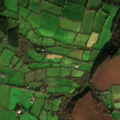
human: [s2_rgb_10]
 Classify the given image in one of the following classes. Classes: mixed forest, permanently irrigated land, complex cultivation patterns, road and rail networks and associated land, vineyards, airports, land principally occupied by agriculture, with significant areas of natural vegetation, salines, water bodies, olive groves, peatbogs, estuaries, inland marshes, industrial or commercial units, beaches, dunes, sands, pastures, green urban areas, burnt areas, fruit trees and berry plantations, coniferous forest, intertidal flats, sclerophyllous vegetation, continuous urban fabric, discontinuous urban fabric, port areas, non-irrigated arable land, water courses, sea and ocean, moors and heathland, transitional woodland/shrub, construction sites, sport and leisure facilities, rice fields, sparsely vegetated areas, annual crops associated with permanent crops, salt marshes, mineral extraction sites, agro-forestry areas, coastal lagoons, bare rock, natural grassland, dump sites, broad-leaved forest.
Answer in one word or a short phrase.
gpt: non-irrigated arable land, pastures, broad-leaved forest